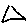
Label: triangle